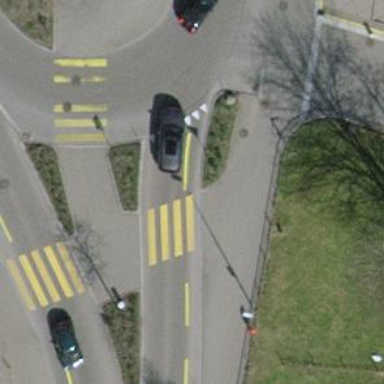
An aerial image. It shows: Kerb barrier.